Field crop: maize
Growth stage: 2
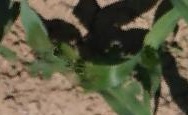
Species: maize